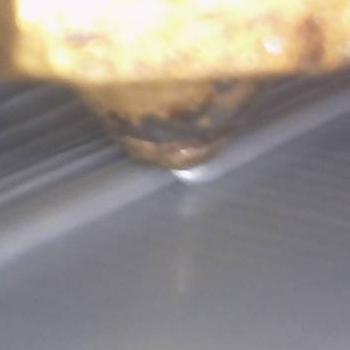
Flow rate: 168%